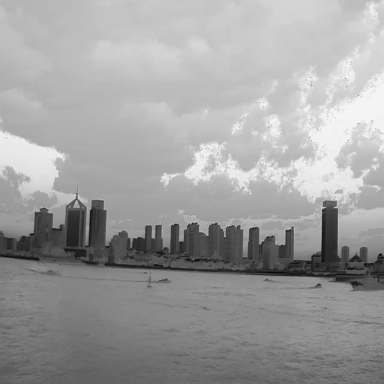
There are four canoes in the infrared image.